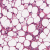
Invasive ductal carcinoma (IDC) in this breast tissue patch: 0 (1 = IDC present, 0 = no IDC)